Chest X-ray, PA view. Patient: 58 years old, sex F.
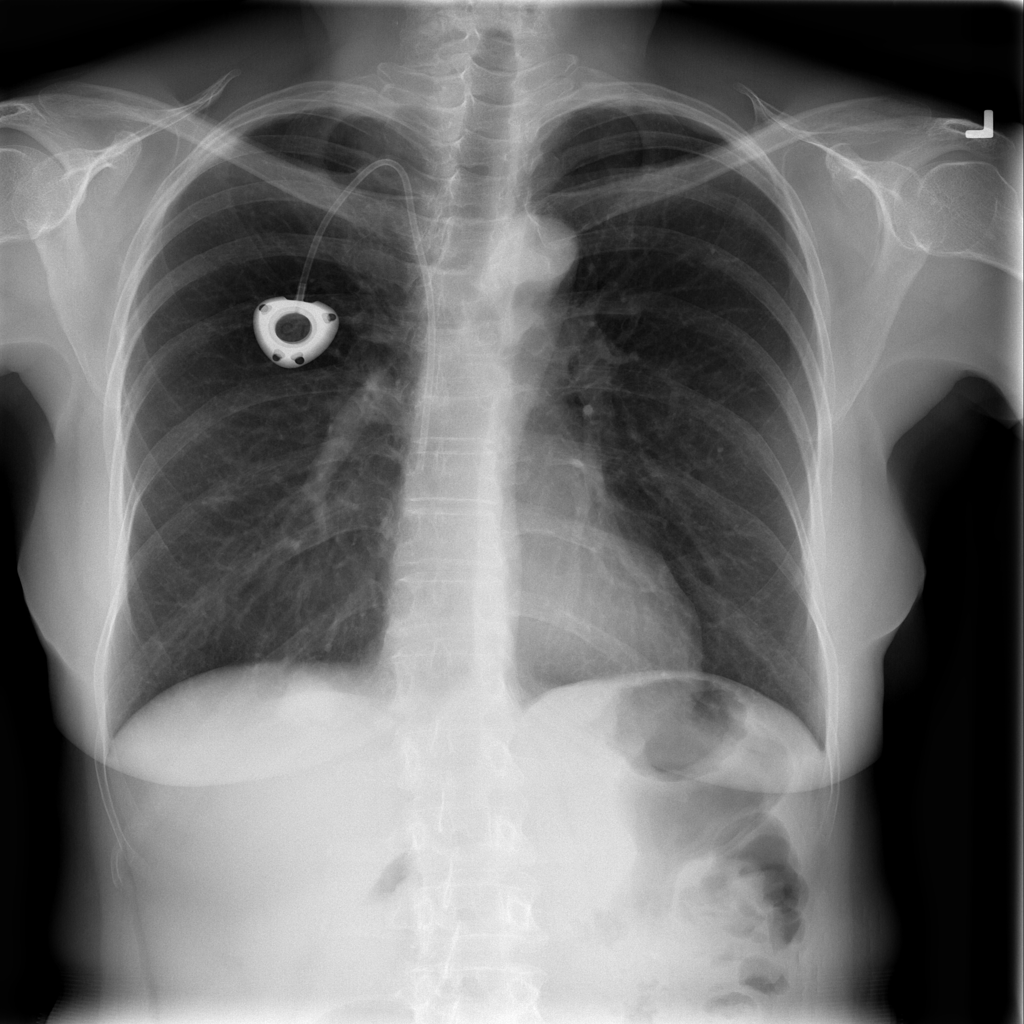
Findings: No Finding